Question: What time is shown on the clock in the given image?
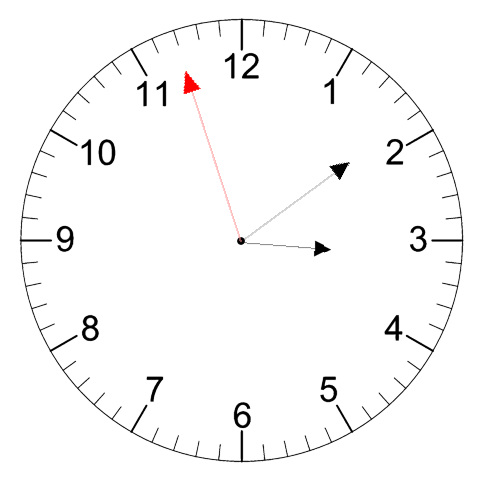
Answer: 03:08:57